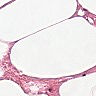
Metastatic tissue present: no